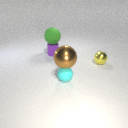
small purple rubber cylinder to the left of small cyan rubber sphere